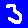
Digit: 3